Question: '''
C:\Program Files\PostgreSQL
in>pg_dump -h localhost -U postgres -p 5432 -Fc -f "D:\Database Backup emp_10.bak" GESEMS_Performace_Test.
'''
> pg_dump: NOTICE: hypertable data are in the chunks, no data will be copied.
> DETAIL: Data for hypertables are stored in the chunks of a hypertable so COPY TO of a hypertable will
not copy any data.

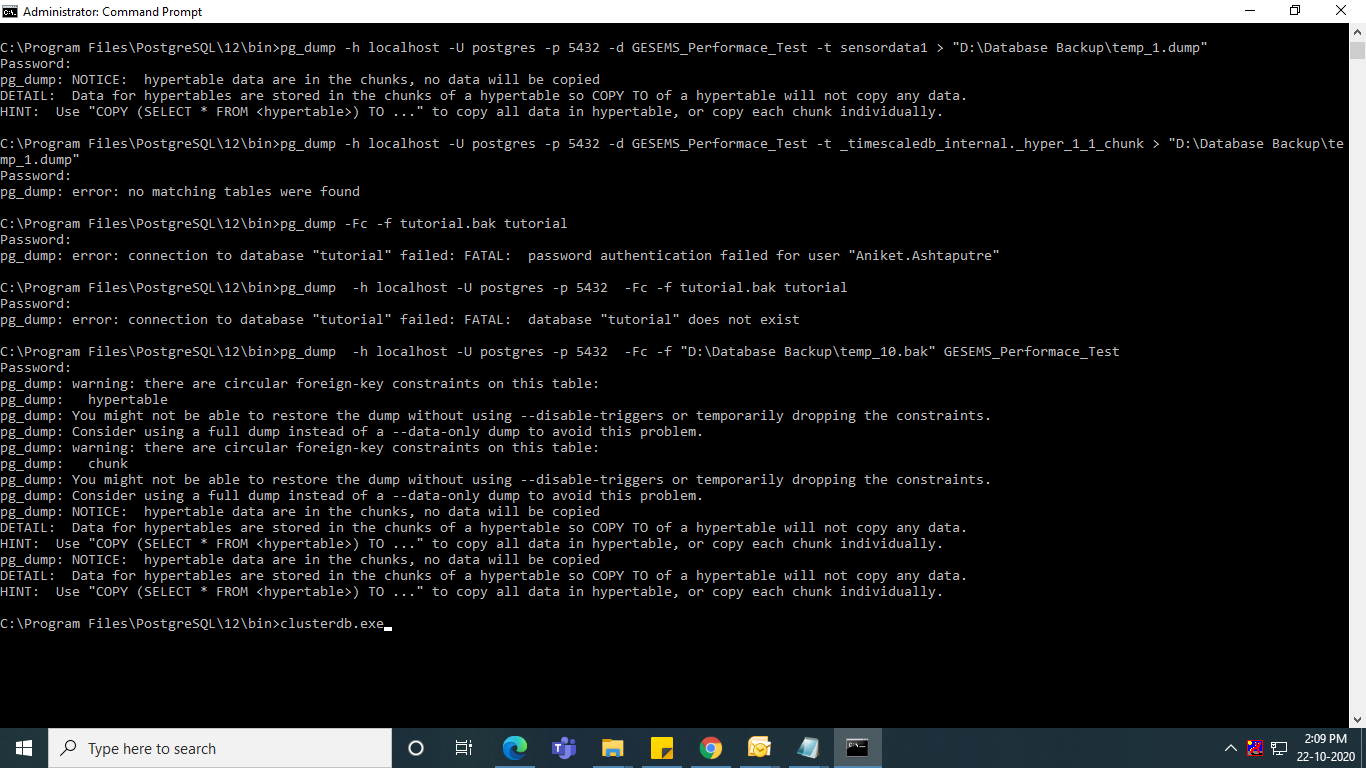
Answer: In TimescaleDB, the hypertable is an empty table and the data is stored in child tables called . You can see the structure of the hypertable using the '\d+' command in 'psql':
'''
postgres=# \d+ devices
Table "public.devices"
Column | Type | Collation | Nullable | Default | Storage | Stats target | Description
--------+--------------------------+-----------+----------+---------+---------+--------------+-------------
time | timestamp with time zone | | not null | | plain | |
device | integer | | not null | | plain | |
temp | double precision | | | | plain | |
Indexes:
"devices_pkey" PRIMARY KEY, btree ("time", device)
"devices_device_time_idx" btree (device, "time" DESC)
"devices_time_idx" btree ("time" DESC)
Triggers:
ts_insert_blocker BEFORE INSERT ON devices FOR EACH ROW EXECUTE FUNCTION _timescaledb_internal.insert_blocker()
Child tables: _timescaledb_internal._dist_hyper_1_10_chunk,
_timescaledb_internal._dist_hyper_1_11_chunk,
_timescaledb_internal._dist_hyper_1_12_chunk,
_timescaledb_internal._dist_hyper_1_13_chunk,
_timescaledb_internal._dist_hyper_1_14_chunk,
_timescaledb_internal._dist_hyper_1_15_chunk,
_timescaledb_internal._dist_hyper_1_1_chunk,
_timescaledb_internal._dist_hyper_1_2_chunk,
_timescaledb_internal._dist_hyper_1_3_chunk,
_timescaledb_internal._dist_hyper_1_4_chunk,
_timescaledb_internal._dist_hyper_1_5_chunk,
_timescaledb_internal._dist_hyper_1_6_chunk,
_timescaledb_internal._dist_hyper_1_7_chunk,
_timescaledb_internal._dist_hyper_1_8_chunk,
_timescaledb_internal._dist_hyper_1_9_chunk
'''
When you dump a table using PostgreSQL 'pg_dump', it will dump the contents of the parent table and the child tables separately. When you restore the dump it will in turn fill both the hypertable (parent table) and the chunks (child tables).
Since 'pg_dump' uses the standard 'COPY' command to extract the contents of tables when dumping, TimescaleDB prints a notice that you're trying to dump a hypertable, which is empty.
The reasons for this is that if you do a direct dump of the hypertable using 'COPY', it will not dump any data at all, which is useful to know since it's easy to make a mistake otherwise. Since it is not possible to distinguish between the case that you run 'COPY' to on a single table directly and using 'pg_dump' (which dumps all tables), this notice will be printed also when you use 'pg_dump', but it is harmless.
You should check the actual dump output to see that the child tables are actually dumped.